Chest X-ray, AP view. Patient: 48 years old, sex F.
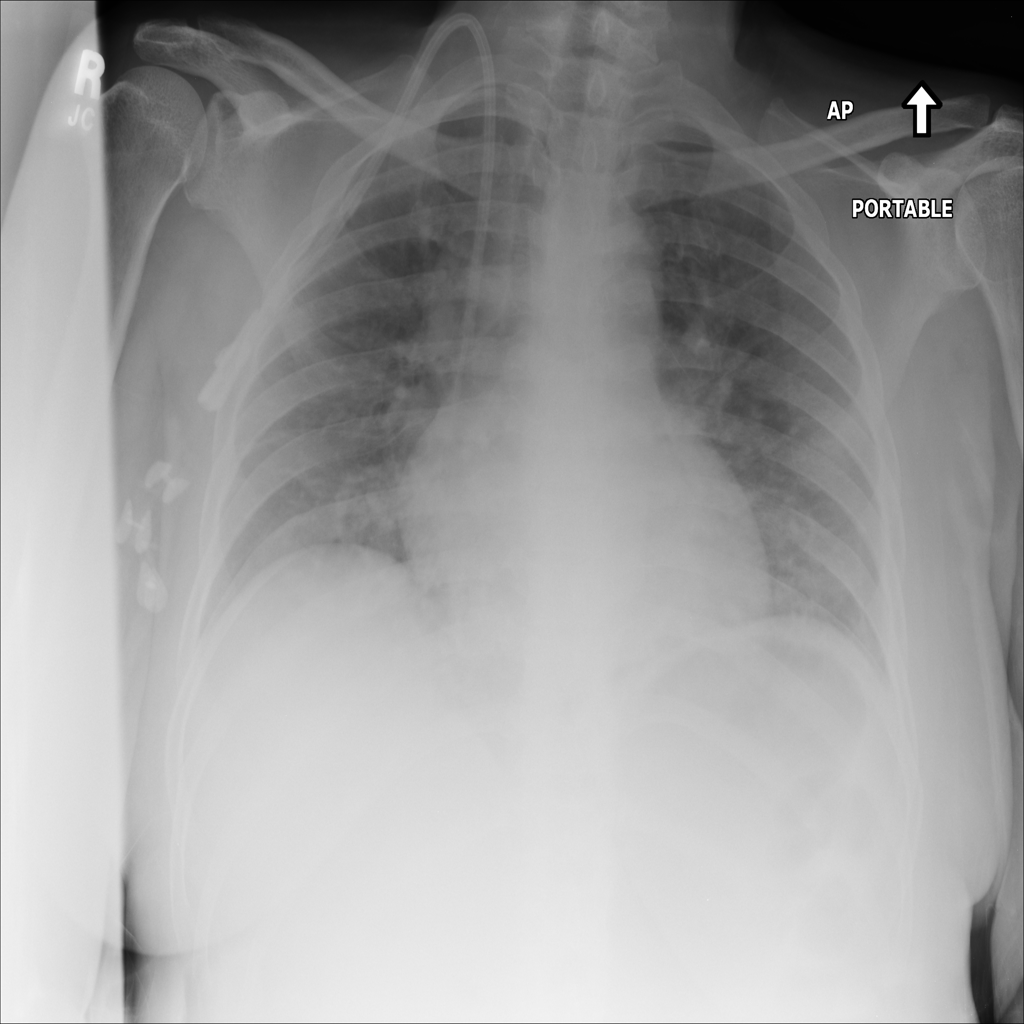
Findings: No Finding